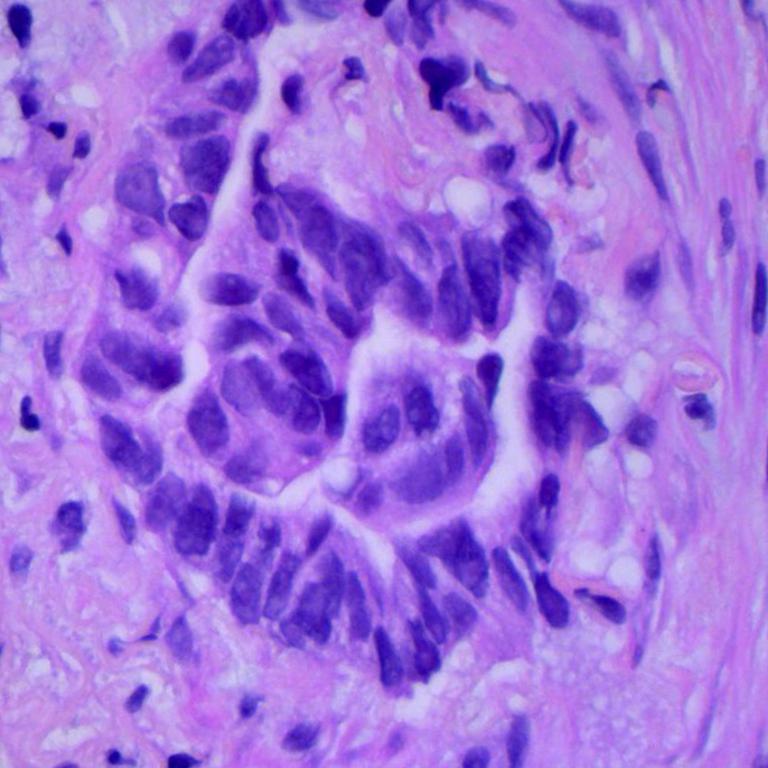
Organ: lung
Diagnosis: adenocarcinomas